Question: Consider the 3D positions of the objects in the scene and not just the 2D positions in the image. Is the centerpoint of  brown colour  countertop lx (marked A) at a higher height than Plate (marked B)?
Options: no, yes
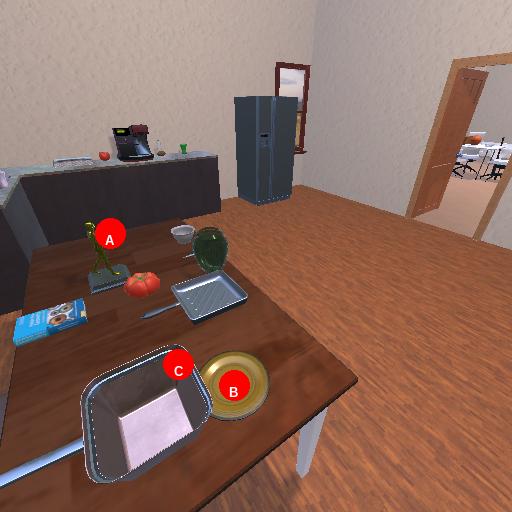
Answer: no